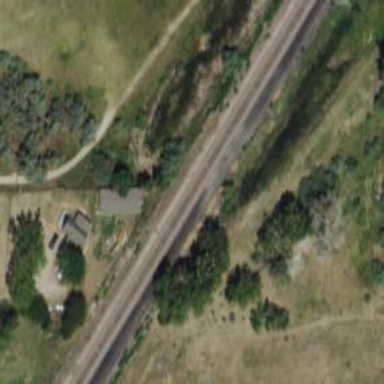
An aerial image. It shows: Abandoned railway.